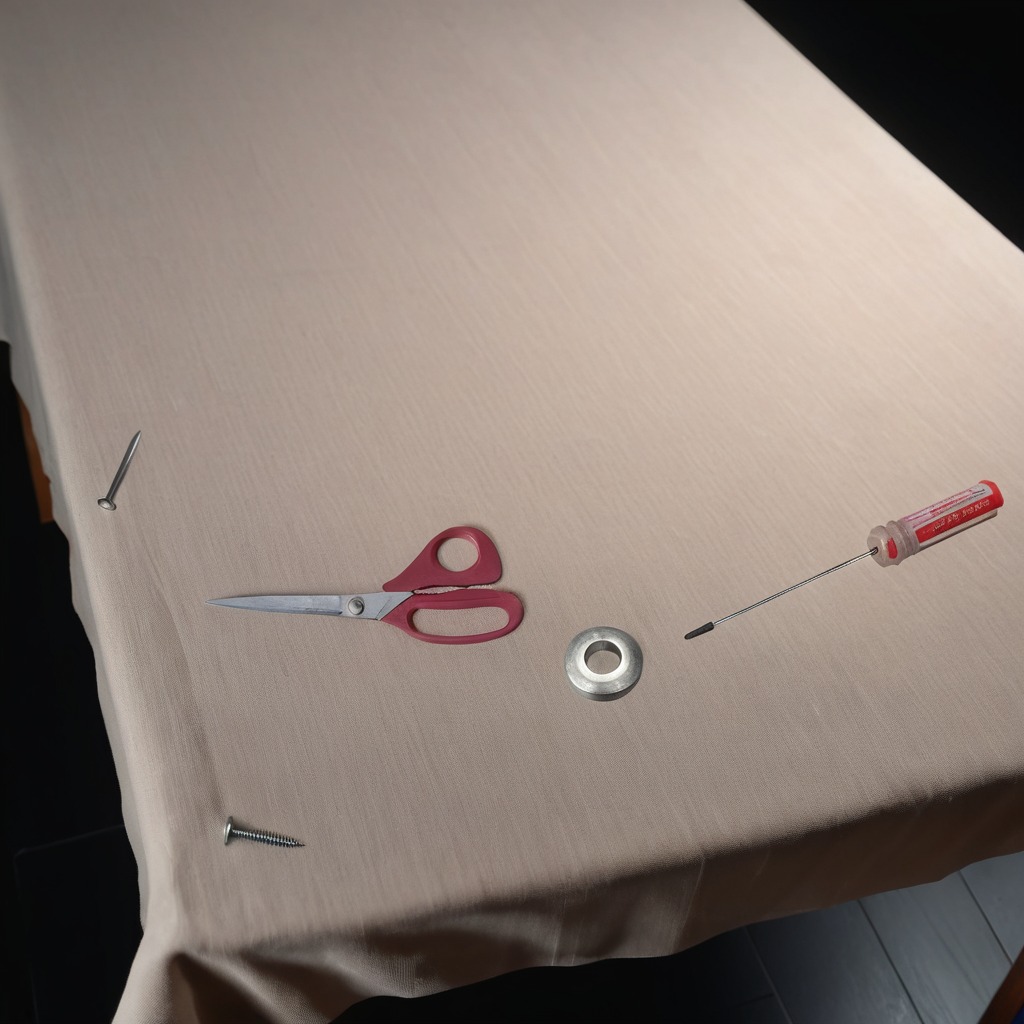
A flat metal washer, a metal machine screw, an iron nail, a screwdriver, and a pair of scissors are lying on a clean wooden table inside a workshop at night.